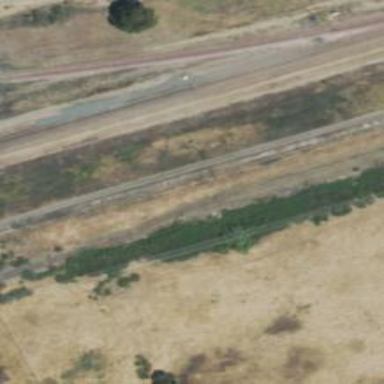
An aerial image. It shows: Disused railway siding.